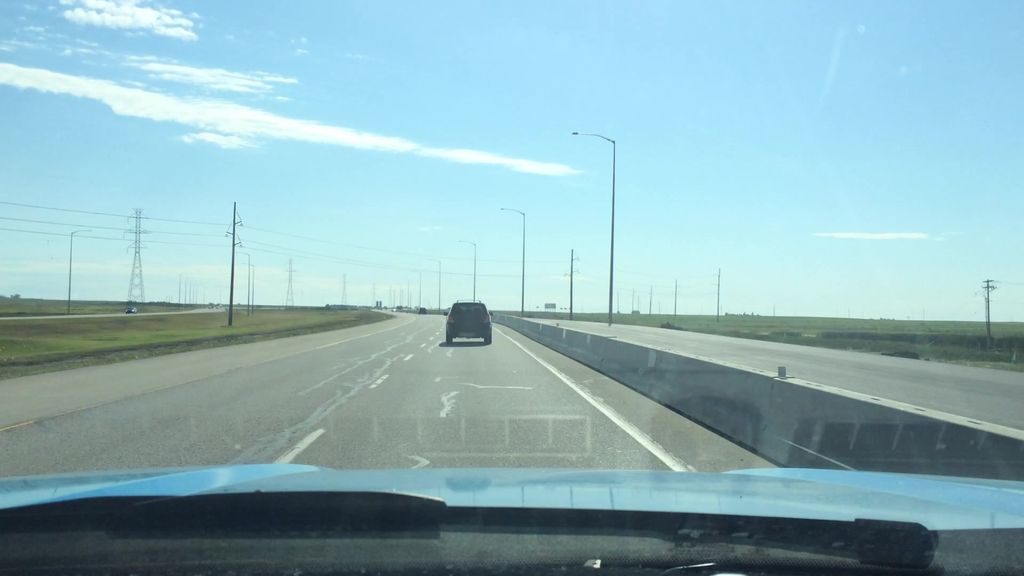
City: calgary